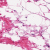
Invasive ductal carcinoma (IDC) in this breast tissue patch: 0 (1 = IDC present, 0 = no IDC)